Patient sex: F
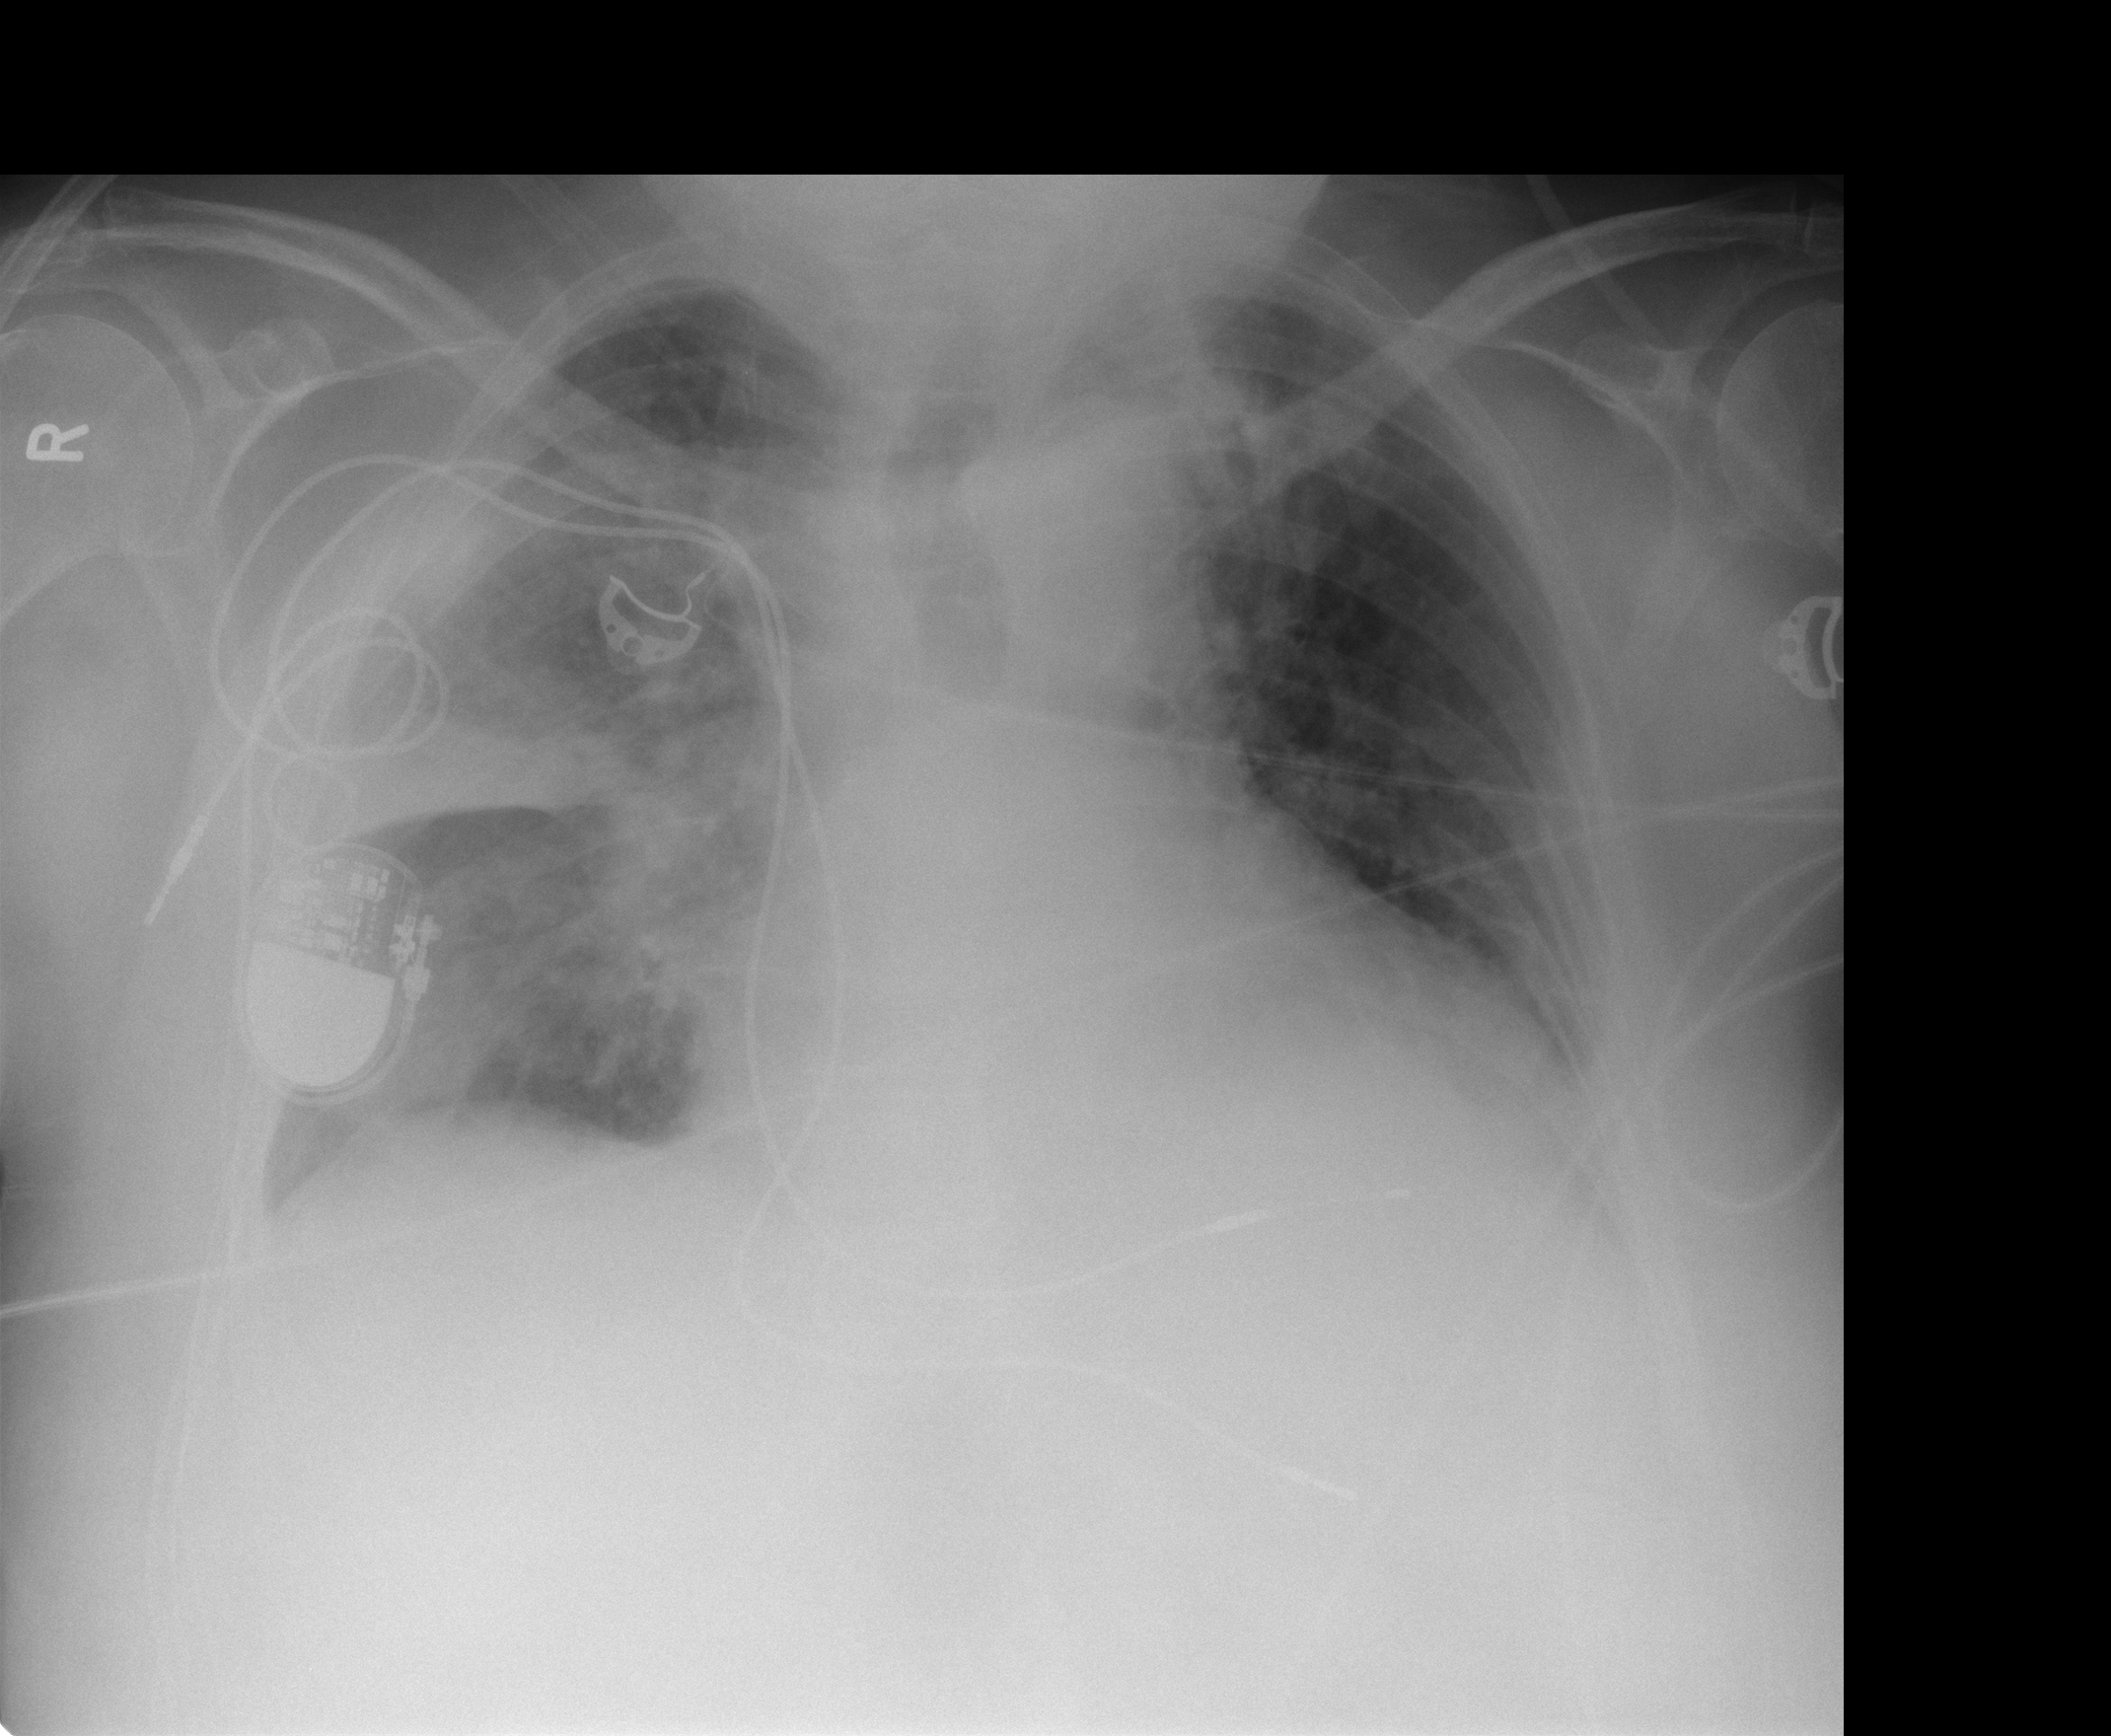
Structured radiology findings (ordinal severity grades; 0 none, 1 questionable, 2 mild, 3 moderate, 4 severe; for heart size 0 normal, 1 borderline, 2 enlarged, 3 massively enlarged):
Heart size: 2
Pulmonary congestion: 2
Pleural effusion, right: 2
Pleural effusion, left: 0
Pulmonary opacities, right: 2
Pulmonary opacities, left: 0
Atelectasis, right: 2
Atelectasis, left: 2